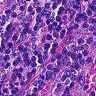
Metastatic tissue present: no